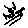
Label: hexagon